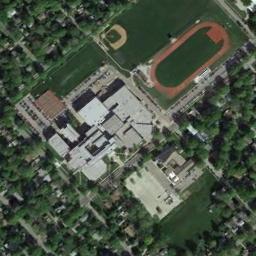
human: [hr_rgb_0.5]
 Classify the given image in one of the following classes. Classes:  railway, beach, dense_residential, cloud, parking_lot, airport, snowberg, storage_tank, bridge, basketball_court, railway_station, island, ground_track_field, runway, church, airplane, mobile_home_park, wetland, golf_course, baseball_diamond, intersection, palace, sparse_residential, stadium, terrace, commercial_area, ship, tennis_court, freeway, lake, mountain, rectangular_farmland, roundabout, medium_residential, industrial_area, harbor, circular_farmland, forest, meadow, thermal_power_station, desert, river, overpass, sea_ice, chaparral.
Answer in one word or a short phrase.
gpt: ground_track_field